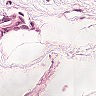
Metastatic tissue present: yes